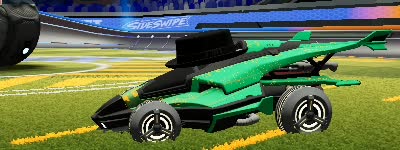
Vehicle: aftershock